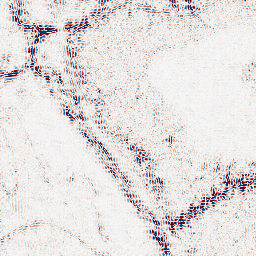
Category: wavelet
Decomposition family: wavelet_dwt
Decomposition parameters: wavelet: db8
level: 2
Upsampling method: sinc_blackman
Upsampling parameters: scale: 2
kernel_size: 4
Upsampling scale: 2